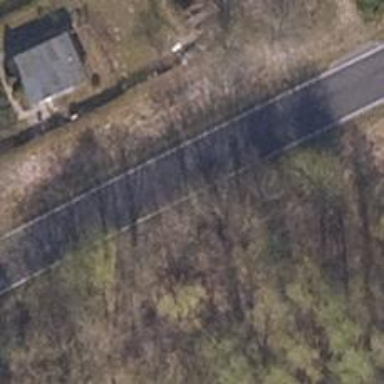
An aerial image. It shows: Secondary road.